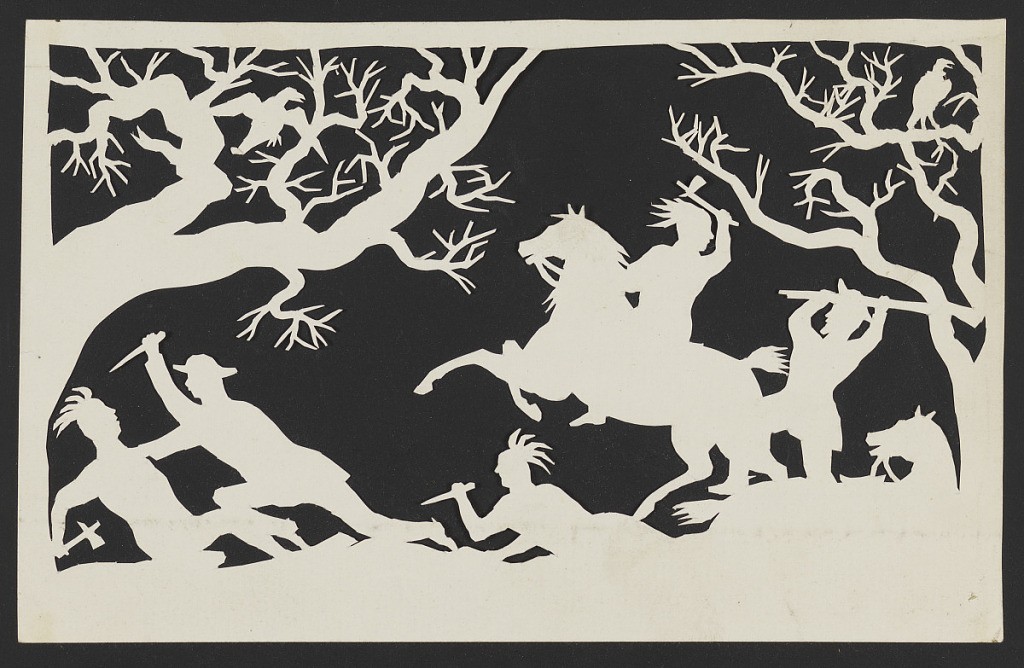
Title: White Men Massacring Indians
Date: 1850–1875
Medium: Silhouette of white paper, cut out, on black paper mount
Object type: Silhouette
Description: White men massacring Indians.